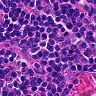
Metastatic tissue present: no